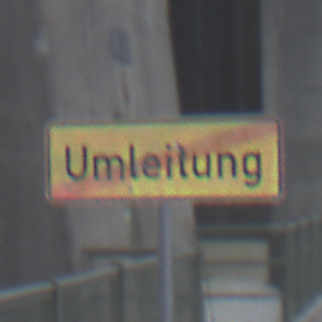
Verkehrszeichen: EndeDerUmleitungsankuendigung
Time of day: MorningAfternoon
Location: Outdoor (Suburban)
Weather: Overcast
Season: NotSpecified
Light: Natural